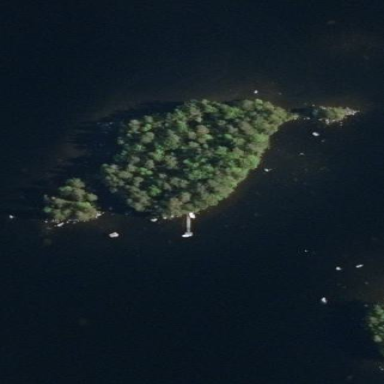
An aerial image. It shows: Islet.